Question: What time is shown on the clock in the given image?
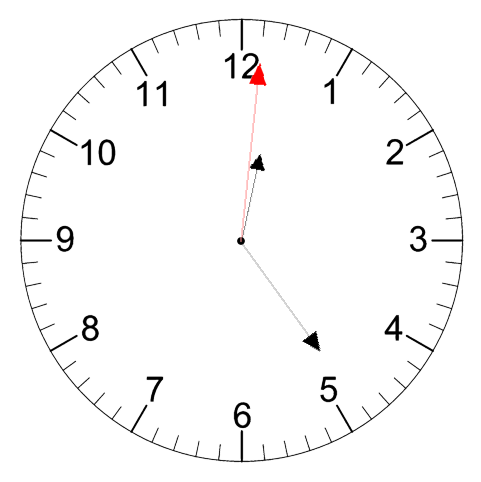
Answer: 12:24:01